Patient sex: M
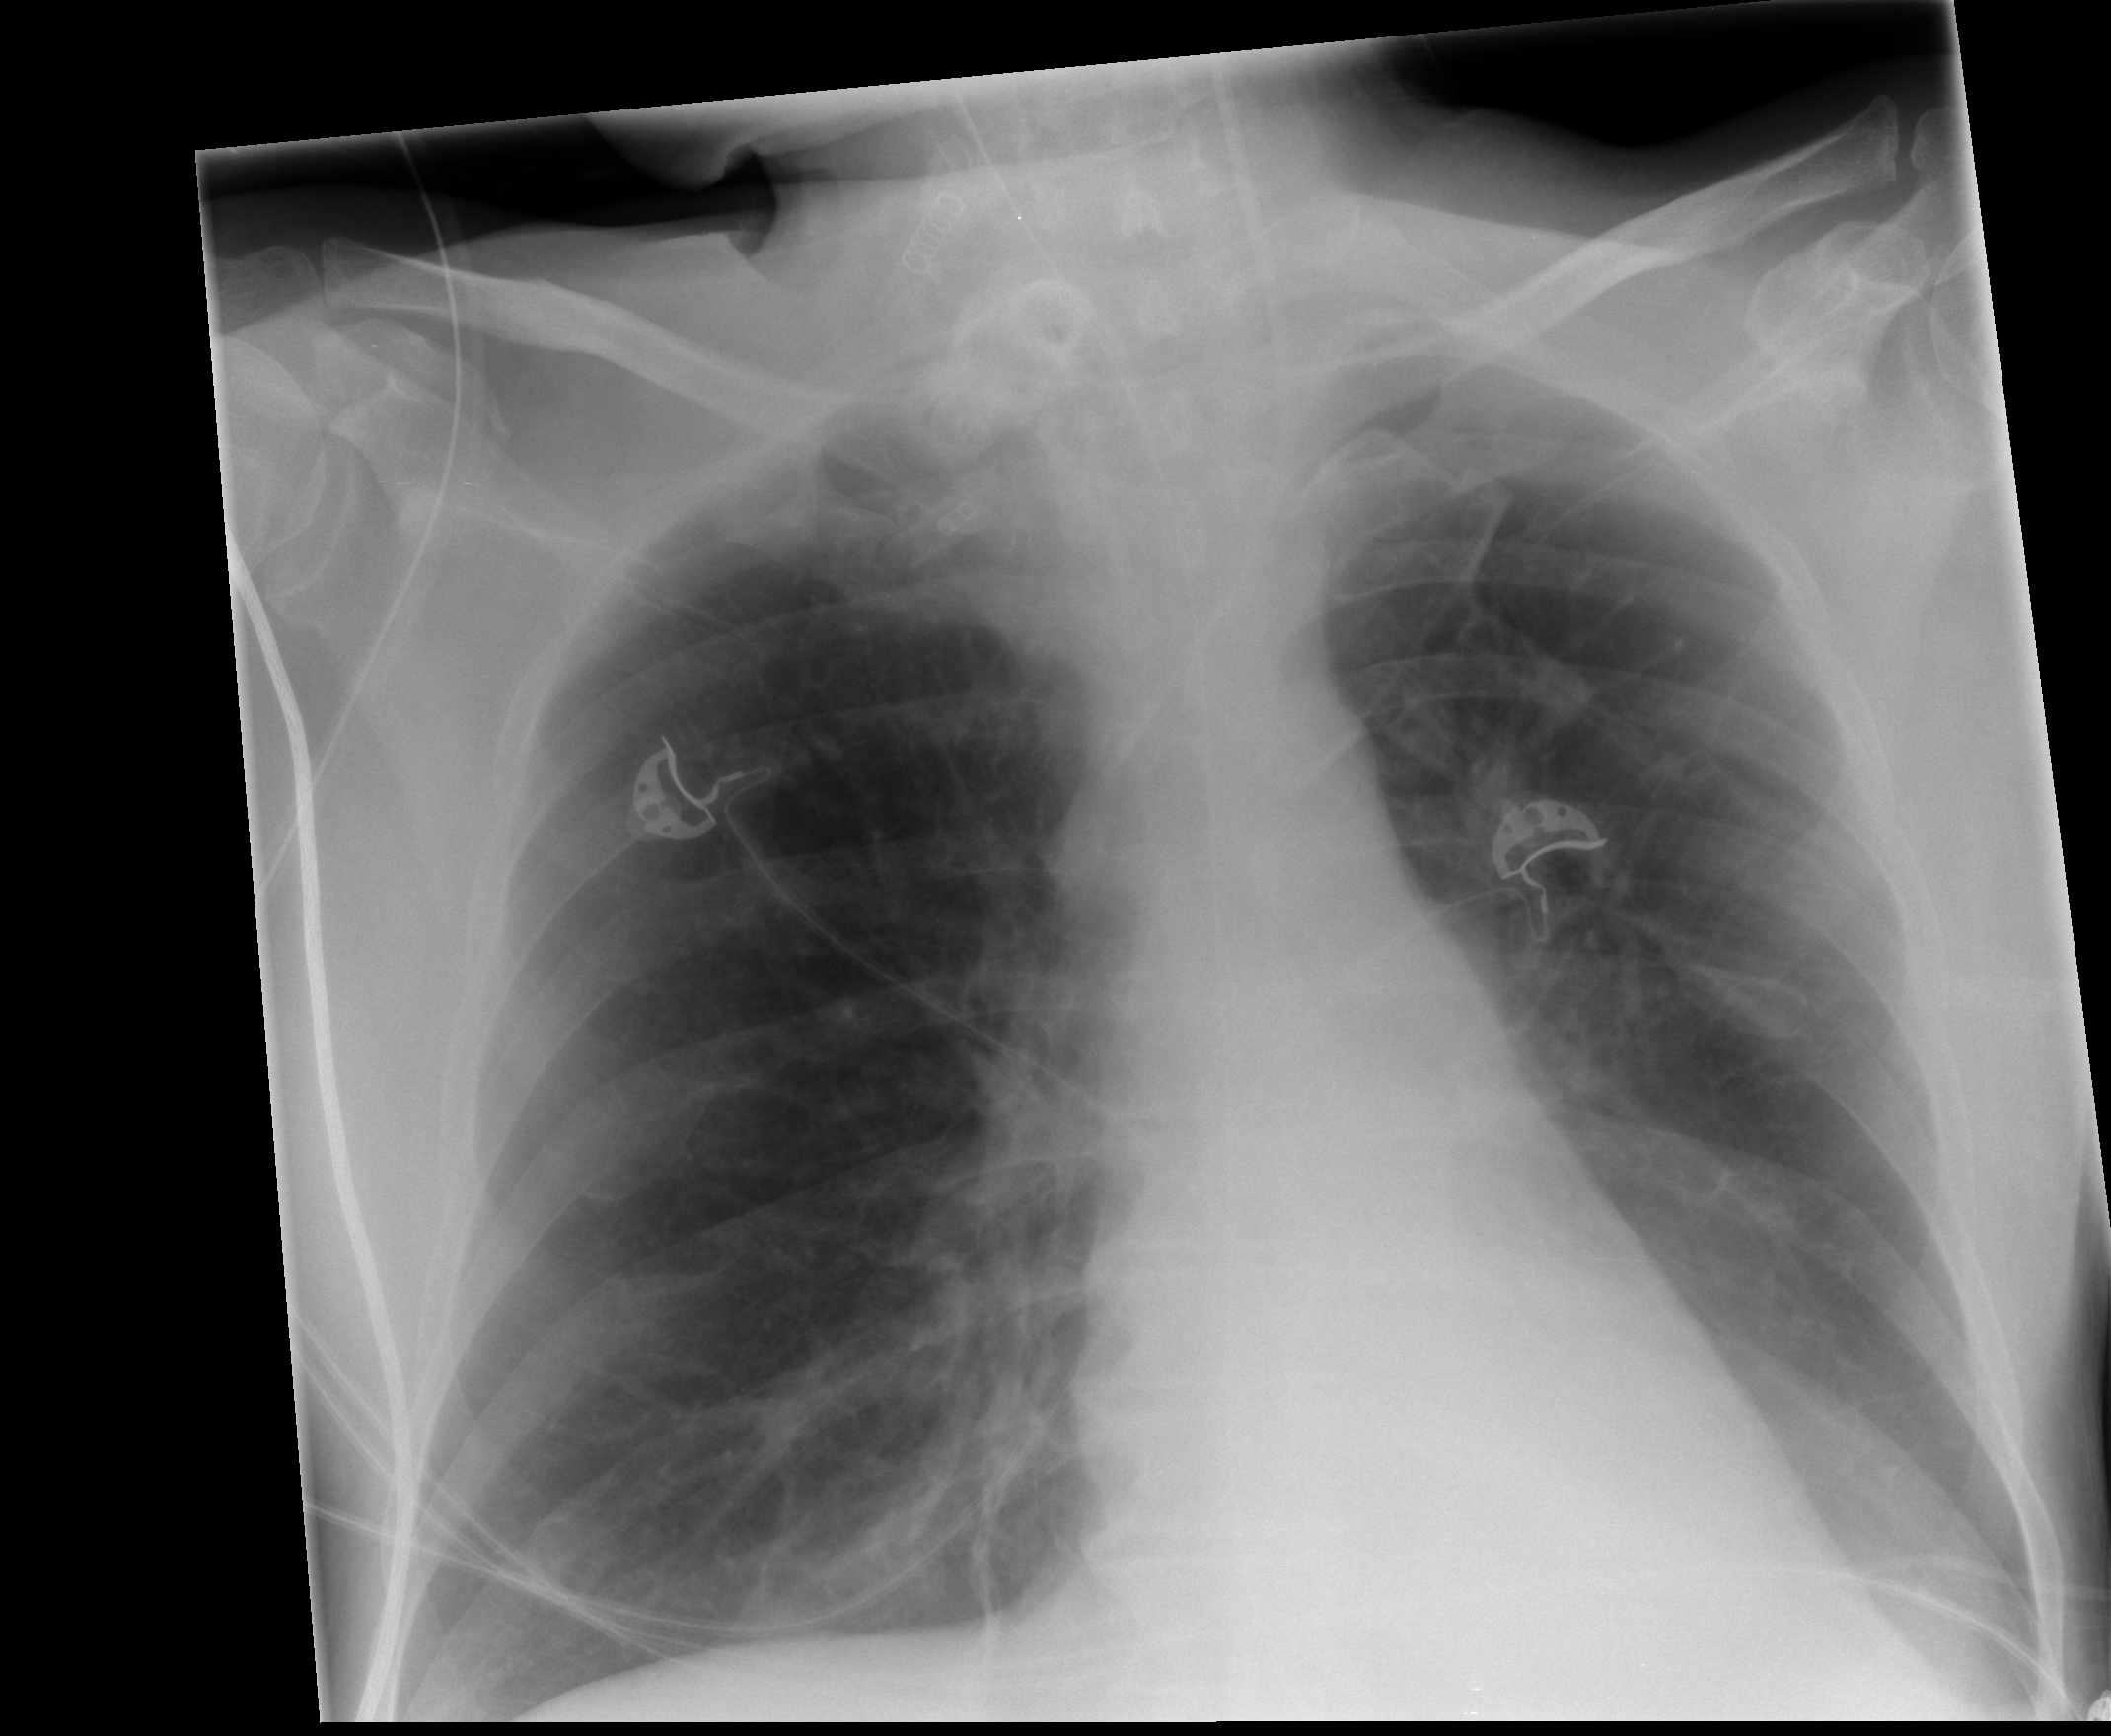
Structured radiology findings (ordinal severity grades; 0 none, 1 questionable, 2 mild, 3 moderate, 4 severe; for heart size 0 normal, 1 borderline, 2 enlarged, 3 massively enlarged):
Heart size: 0
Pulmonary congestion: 0
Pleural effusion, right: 0
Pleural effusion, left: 0
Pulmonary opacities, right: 0
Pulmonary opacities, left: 0
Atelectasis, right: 2
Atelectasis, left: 2